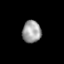
Tissue: skin
Cell type: Fibroblasts
Senescence score: 0.7879
Nuclear area (px): 410
Mean DAPI intensity: 158.076